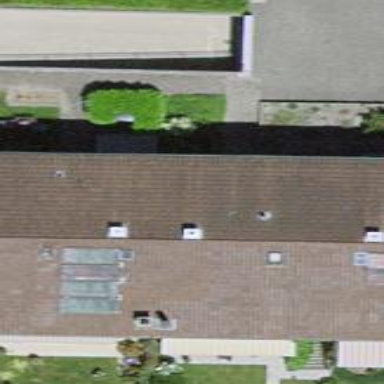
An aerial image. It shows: Residential building with gabled roof oriented across.